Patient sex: M
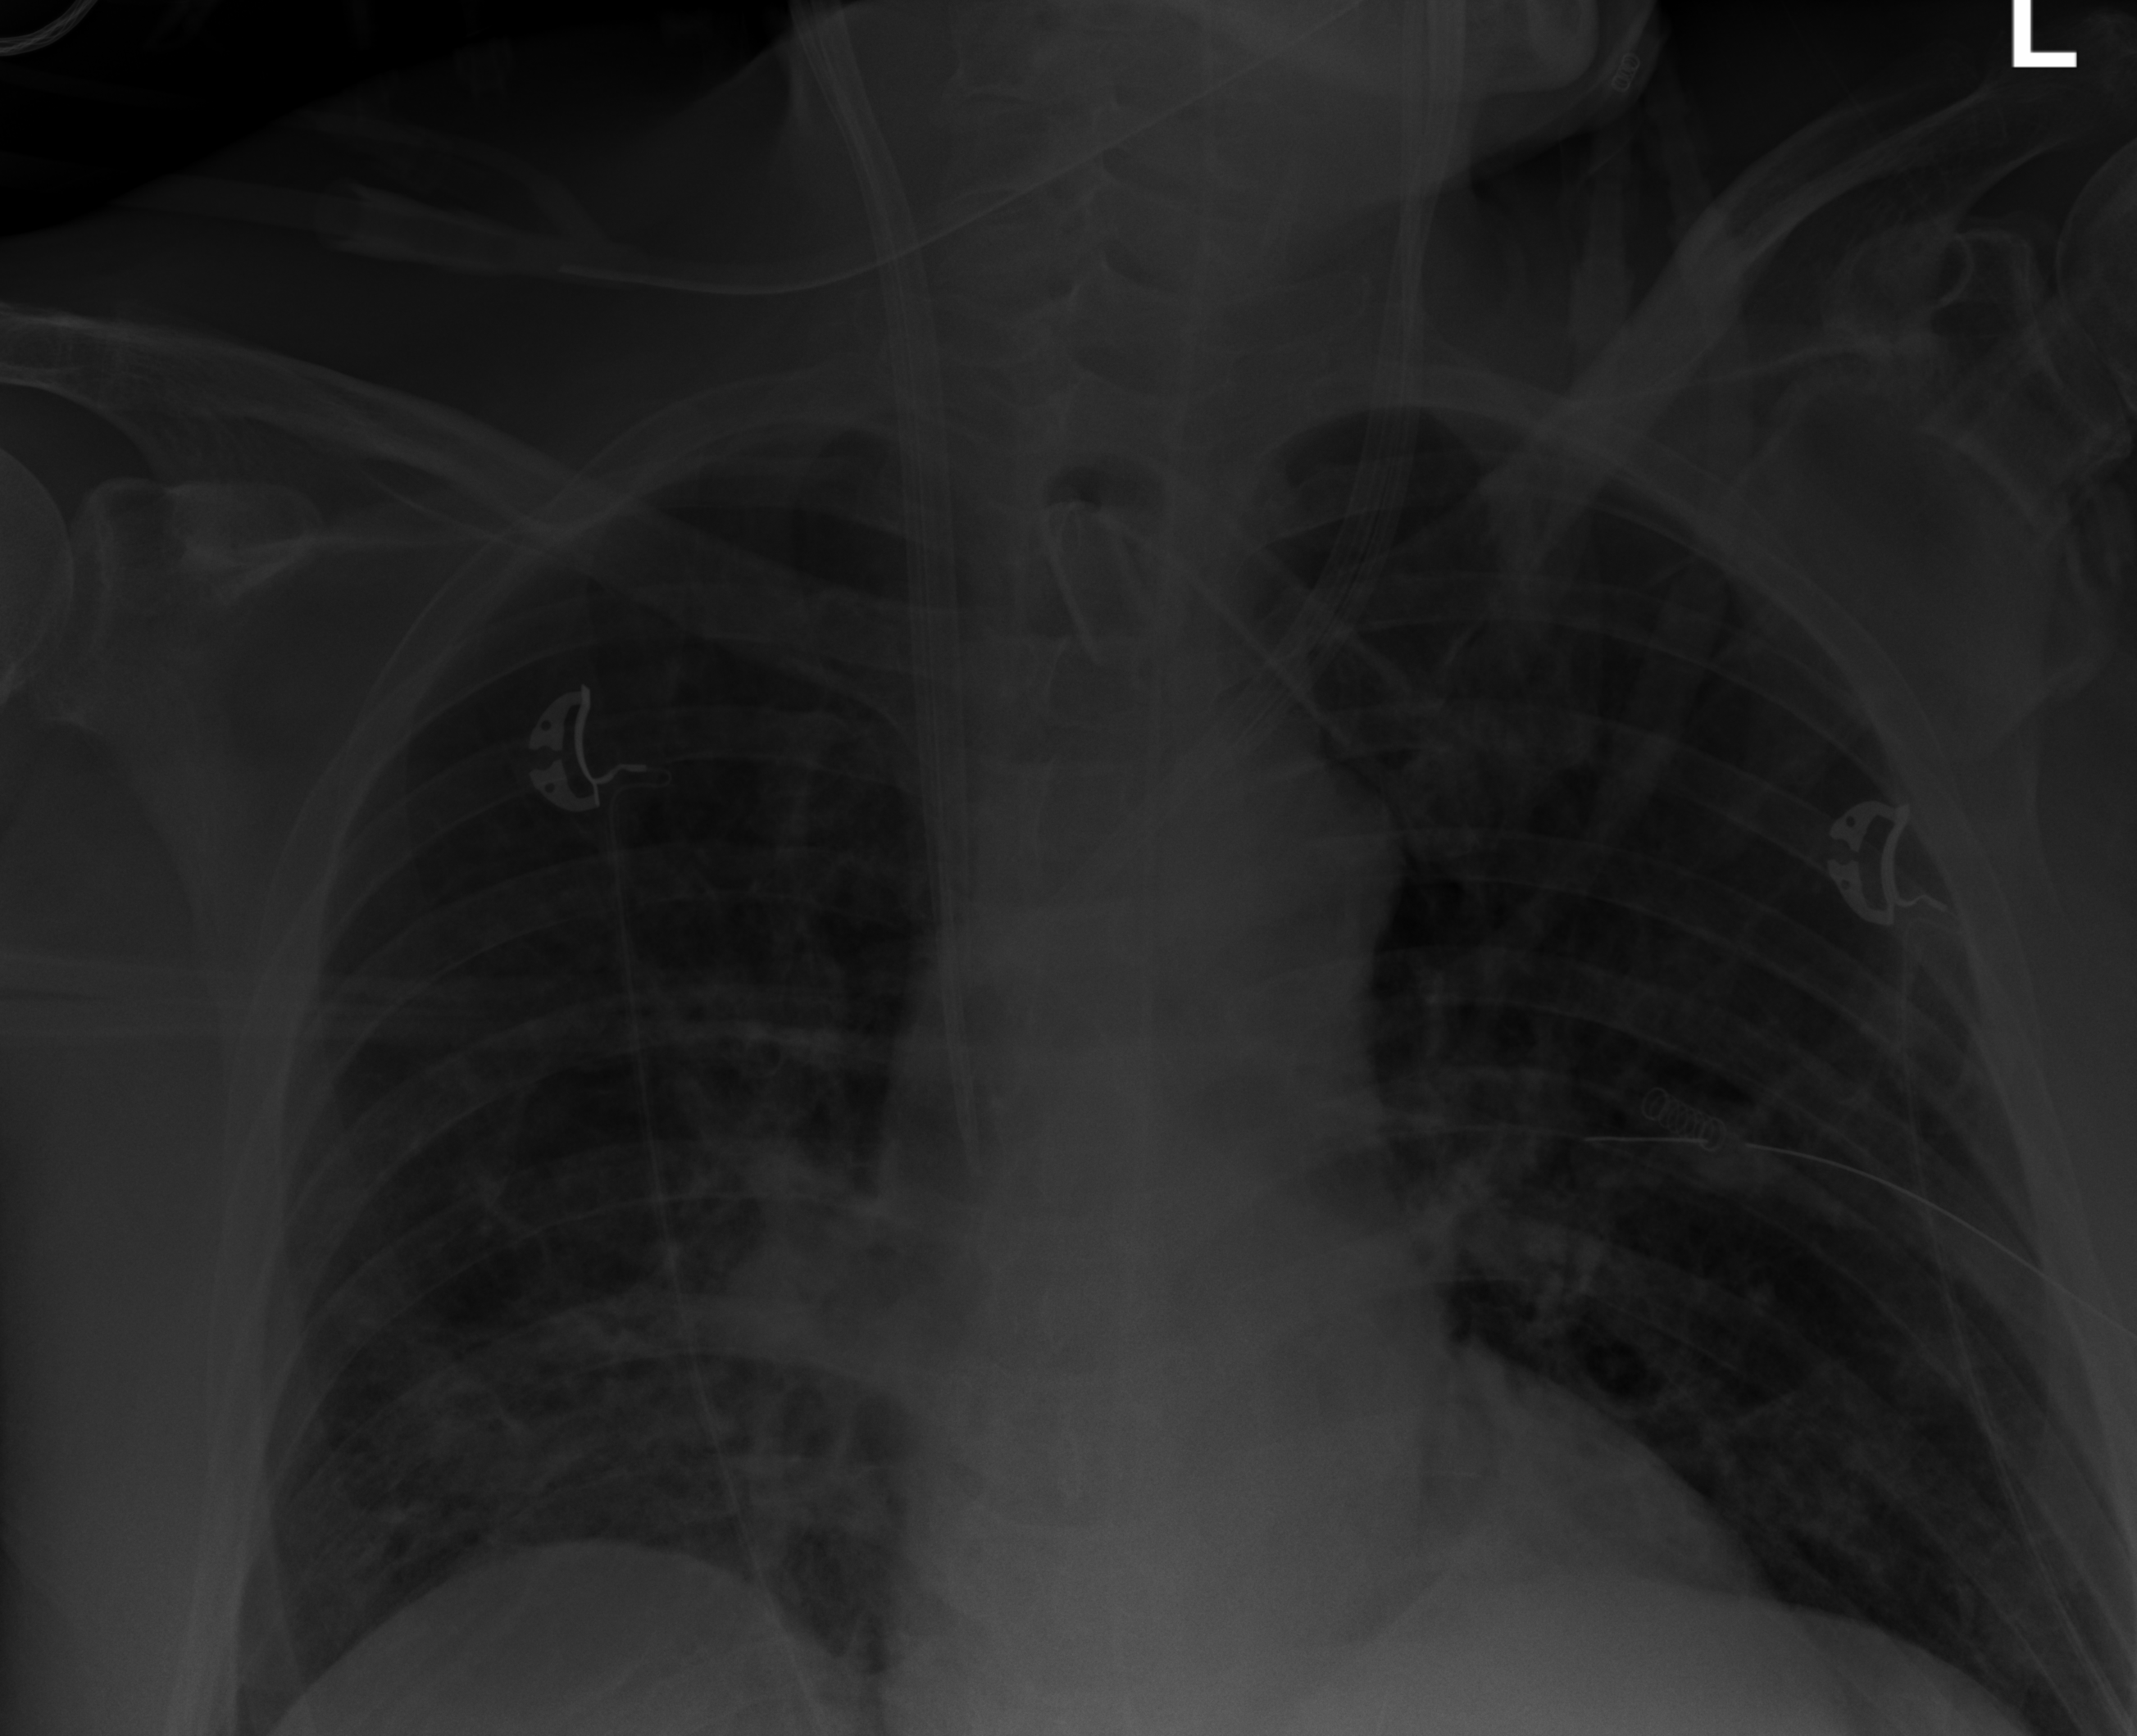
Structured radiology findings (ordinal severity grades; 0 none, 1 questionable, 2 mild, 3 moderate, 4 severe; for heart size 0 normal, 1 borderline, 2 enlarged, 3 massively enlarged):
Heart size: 0
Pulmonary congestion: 1
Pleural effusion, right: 0
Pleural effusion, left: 0
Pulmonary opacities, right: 1
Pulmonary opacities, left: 0
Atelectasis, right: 3
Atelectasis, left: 0